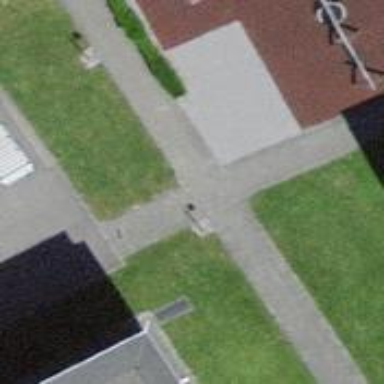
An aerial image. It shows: Footway surfaced with paving stones.